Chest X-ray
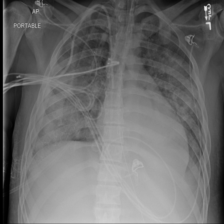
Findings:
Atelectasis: negative
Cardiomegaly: negative
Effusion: negative
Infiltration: positive
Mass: negative
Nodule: negative
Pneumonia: negative
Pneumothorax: negative
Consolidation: negative
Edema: negative
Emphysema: negative
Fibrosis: negative
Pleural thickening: positive
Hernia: negative